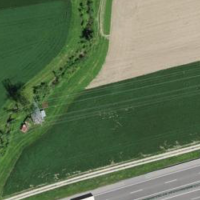
EUNIS habitat code: 57
Species observed at this site:
Pica pica
Milvus migrans